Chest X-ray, AP view. Patient: 56 years old, sex F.
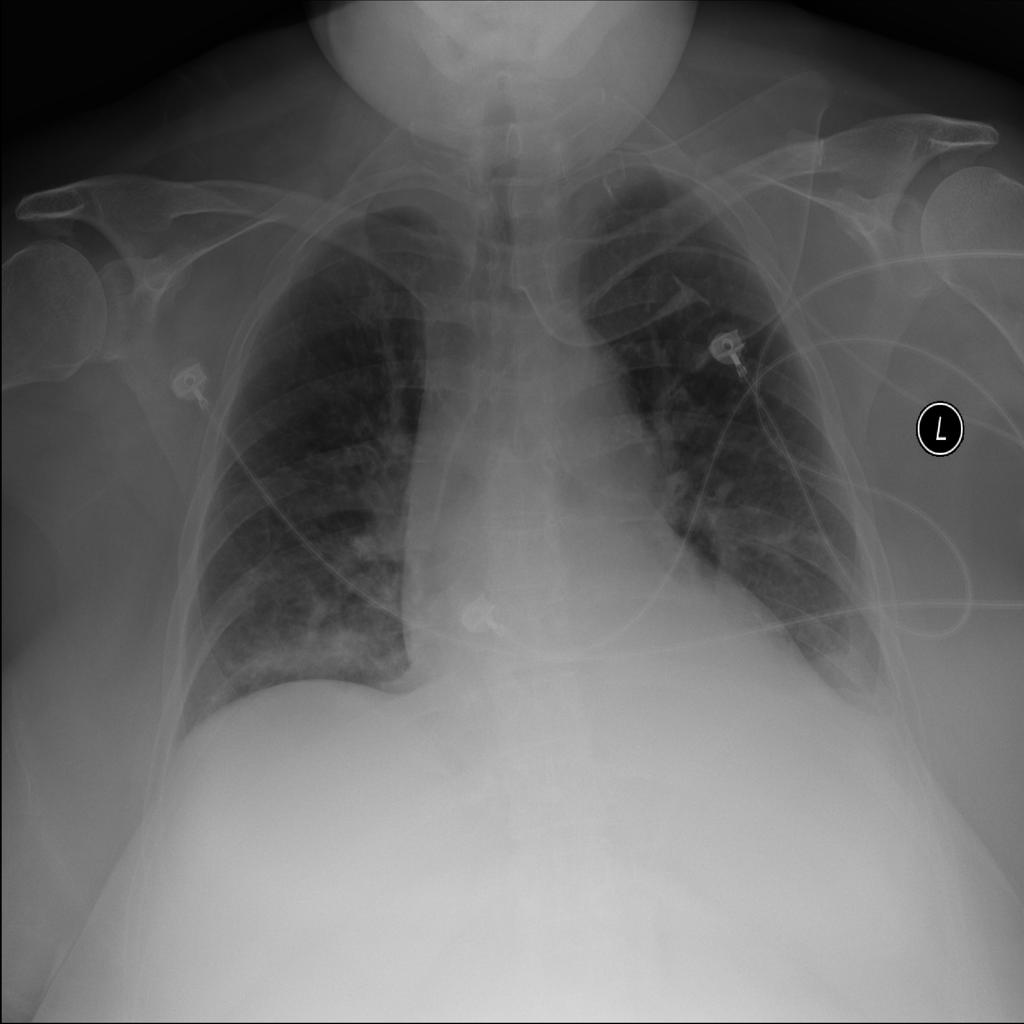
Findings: Atelectasis, Effusion, Infiltration